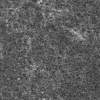
Atmospheric dust classification: not_dusty